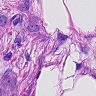
Metastatic tissue present: yes